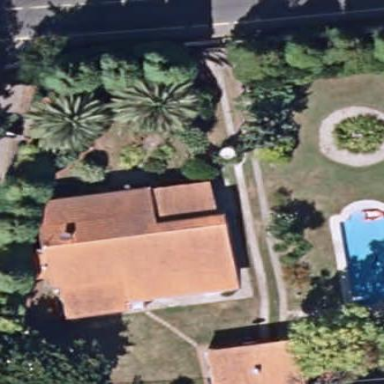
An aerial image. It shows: Simple and straightforward house.